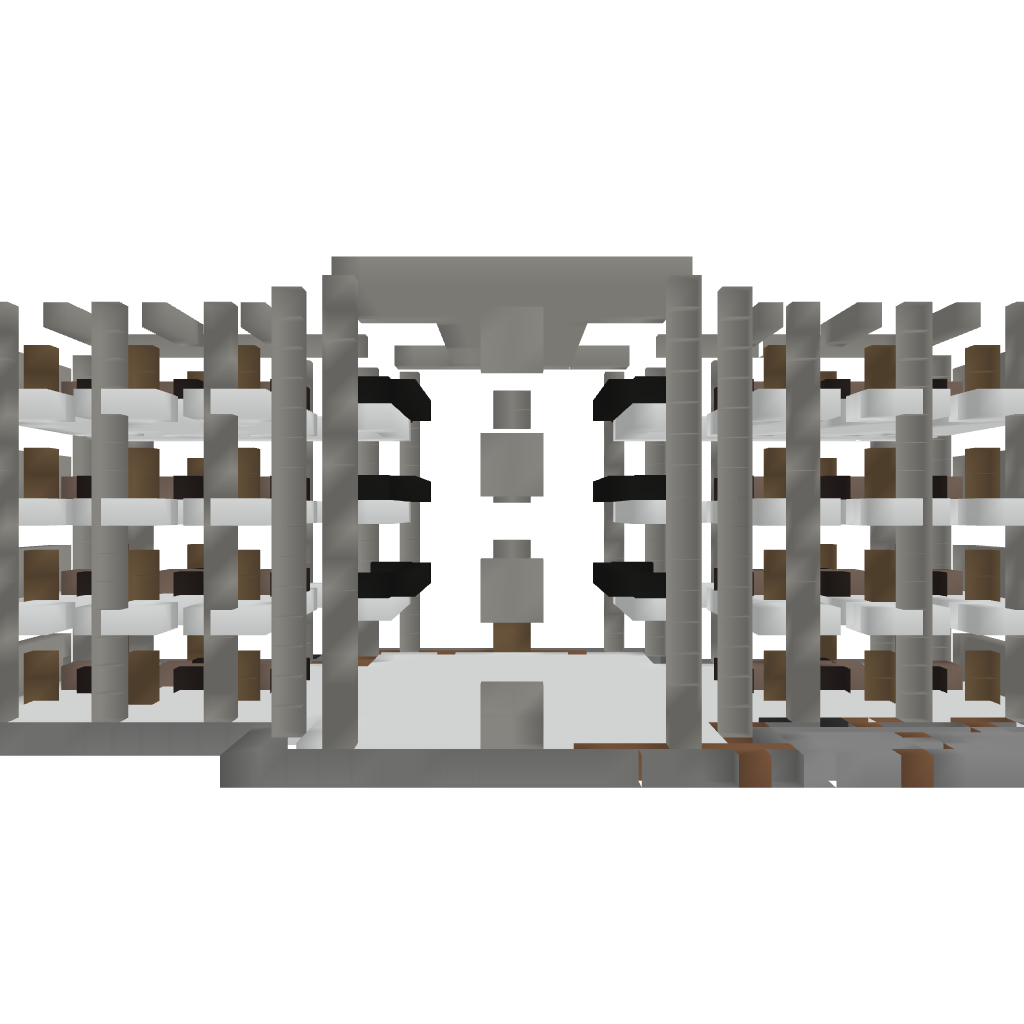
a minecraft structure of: Modern Hotel